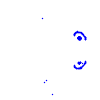
Particle: pion